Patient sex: M
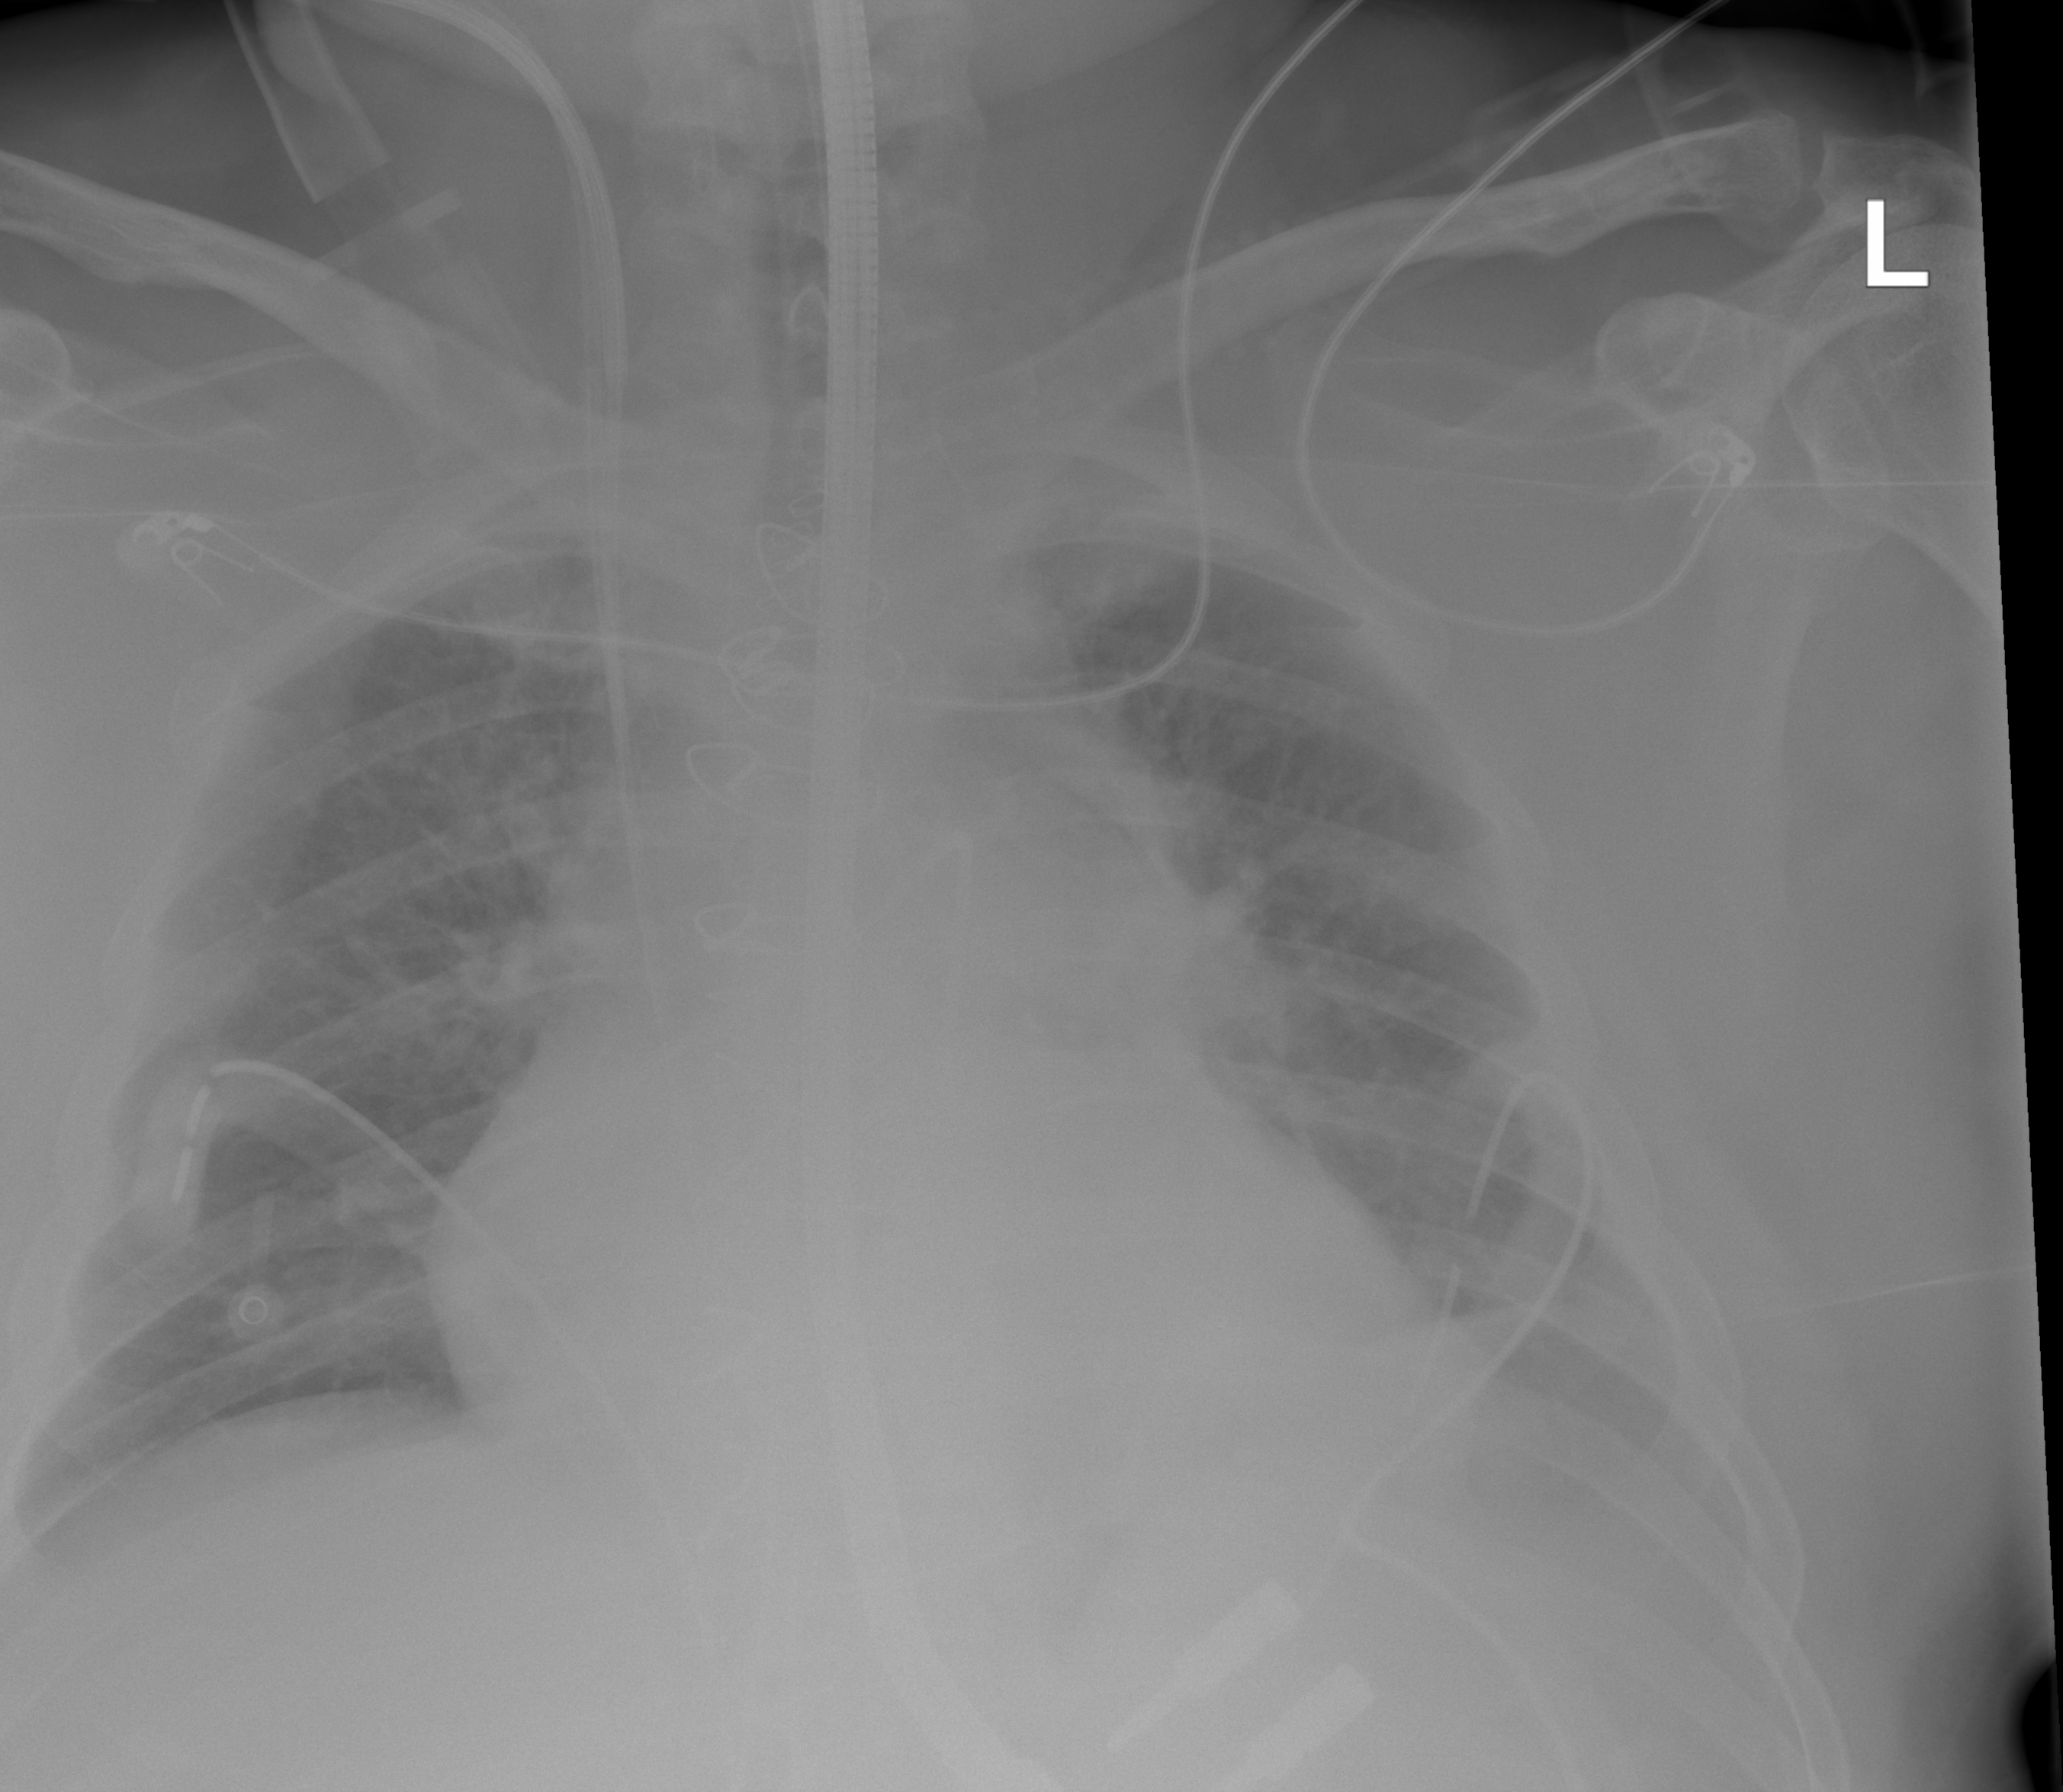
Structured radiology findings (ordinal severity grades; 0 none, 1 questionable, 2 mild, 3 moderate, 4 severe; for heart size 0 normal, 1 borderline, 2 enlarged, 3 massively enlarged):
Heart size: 2
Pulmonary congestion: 2
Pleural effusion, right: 2
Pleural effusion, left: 2
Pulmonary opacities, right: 0
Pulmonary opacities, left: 0
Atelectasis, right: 2
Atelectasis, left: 2